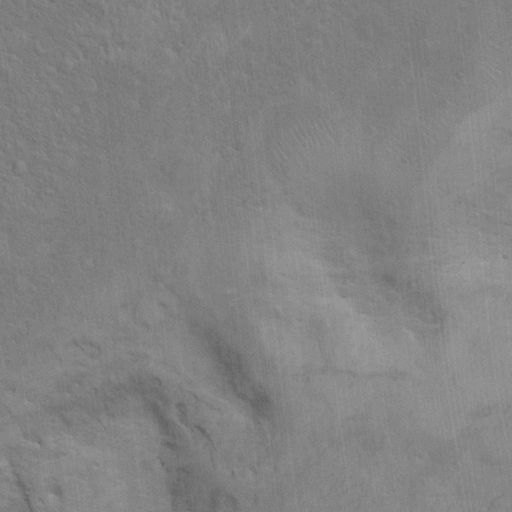
Objects detected: cone, cone, cone